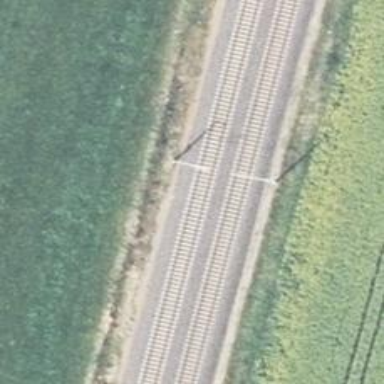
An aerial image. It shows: Milestone along the railway with catenary mast.